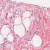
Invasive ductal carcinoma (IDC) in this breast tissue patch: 0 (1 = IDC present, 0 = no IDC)